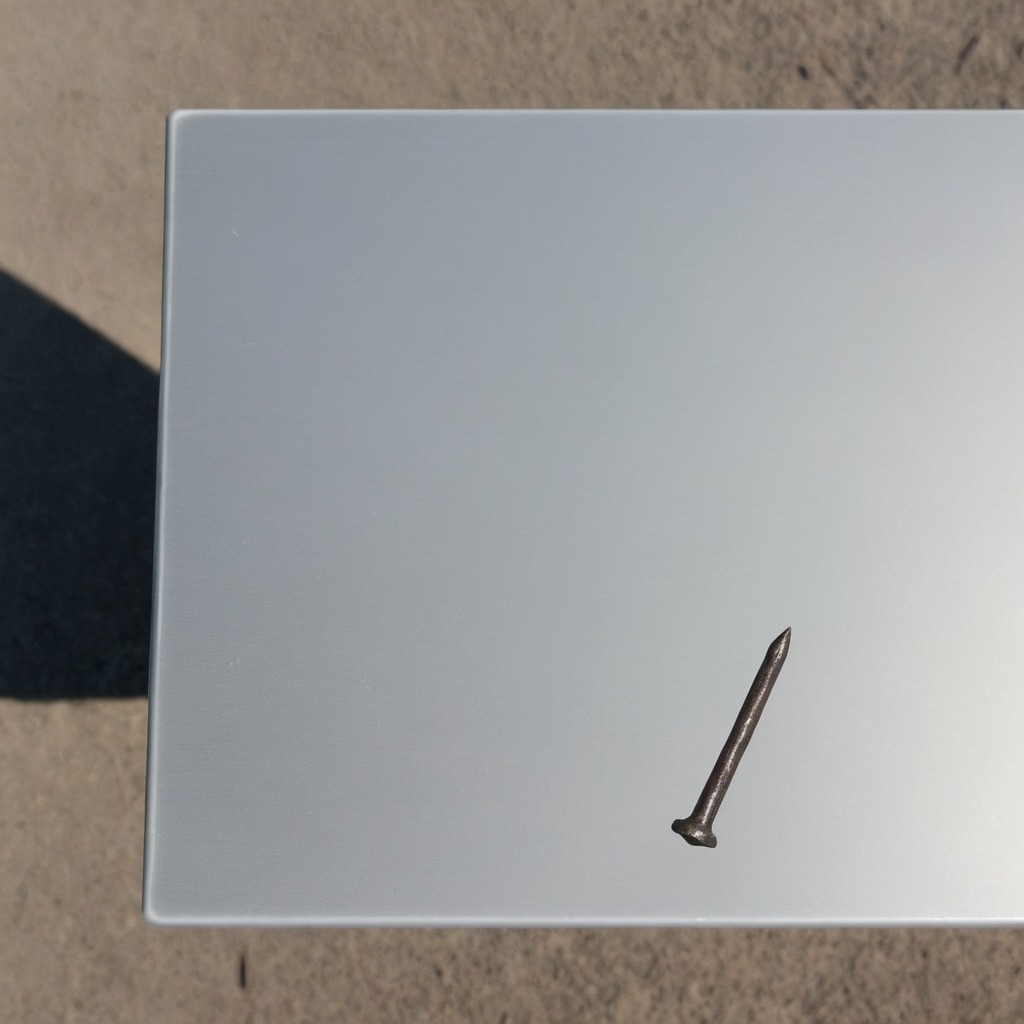
An iron nail is lying on the table in a temporary outdoor tool station.